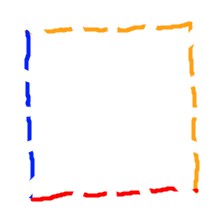
Shape: square